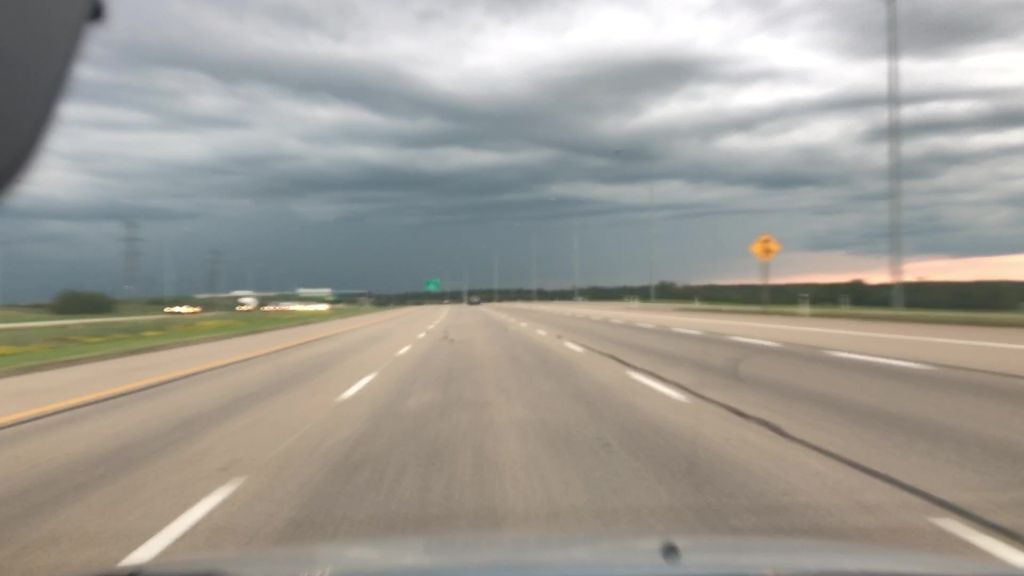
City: edmonton